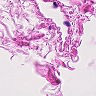
Metastatic tissue present: no